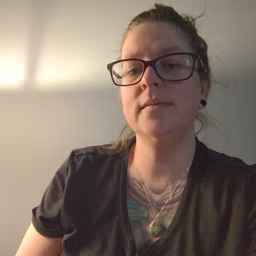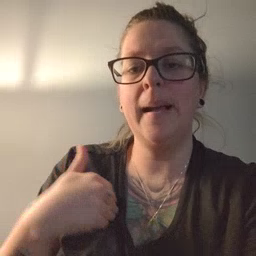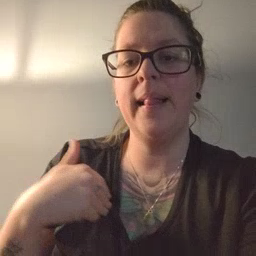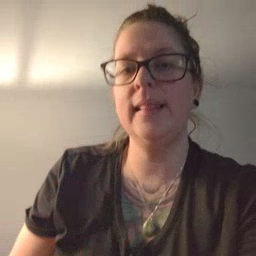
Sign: animal